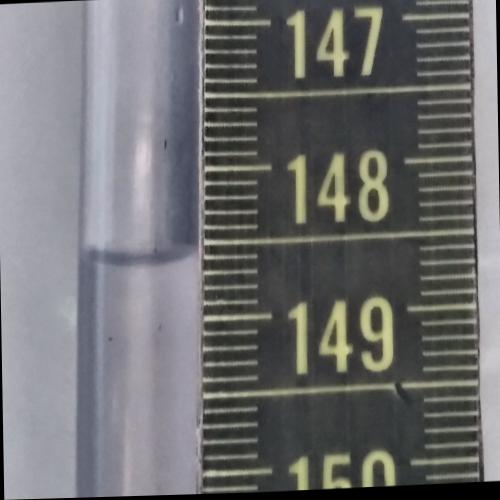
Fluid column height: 148.6 cm